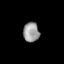
Tissue: skin
Cell type: Epithelial cells
Senescence score: 0.2668
Nuclear area (px): 310
Mean DAPI intensity: 153.926